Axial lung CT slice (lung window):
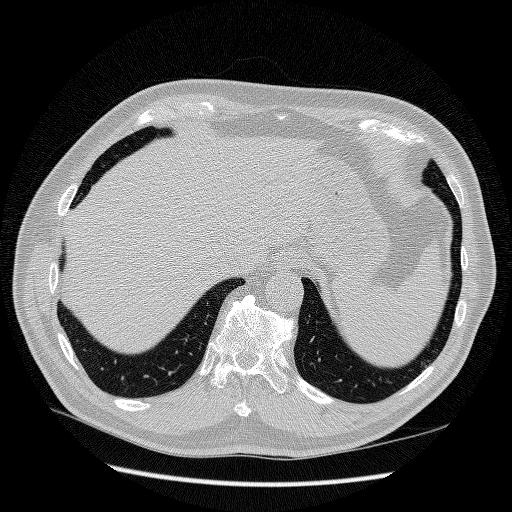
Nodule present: no